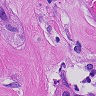
Metastatic tissue present: yes